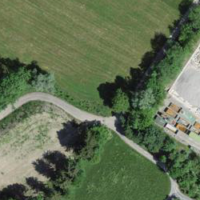
EUNIS habitat code: 25
Species observed at this site:
Sylvia atricapilla